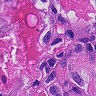
Metastatic tissue present: yes